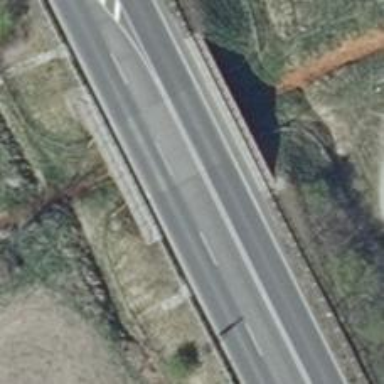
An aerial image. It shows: Asphalt road bridge for motor vehicles at the primary highway level.